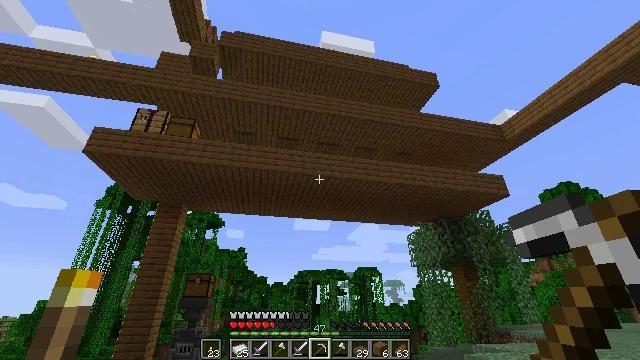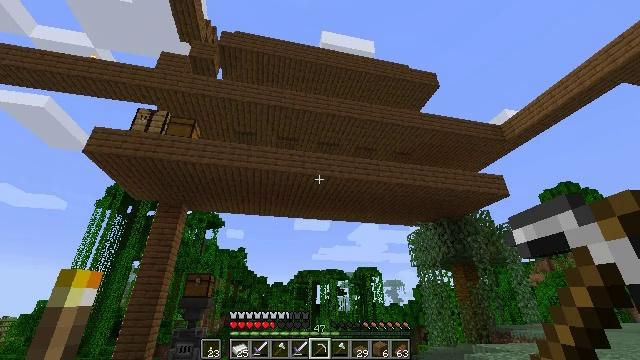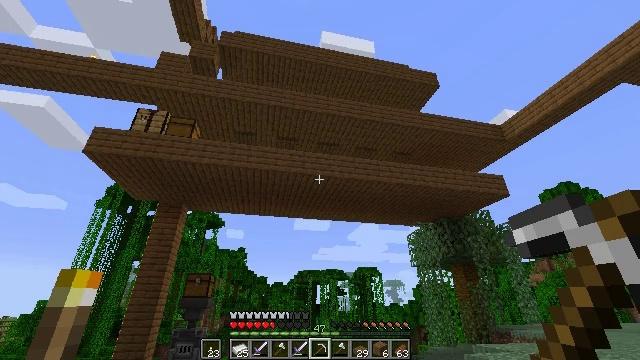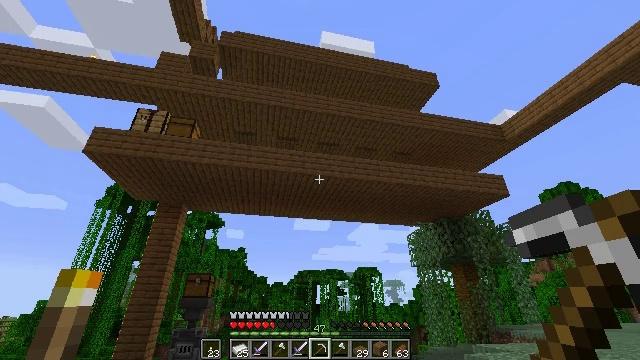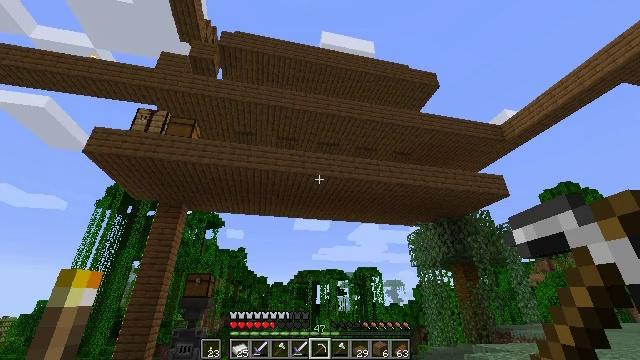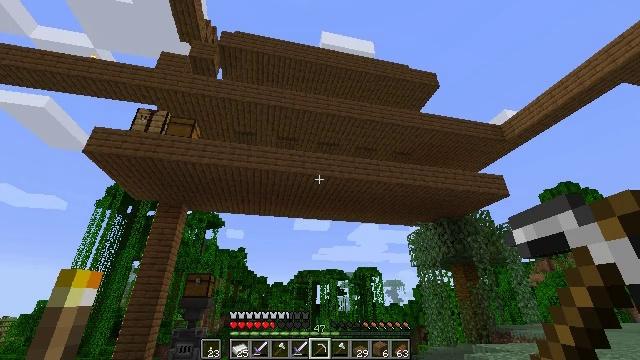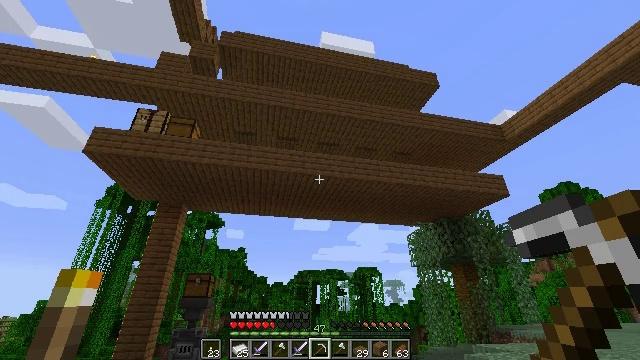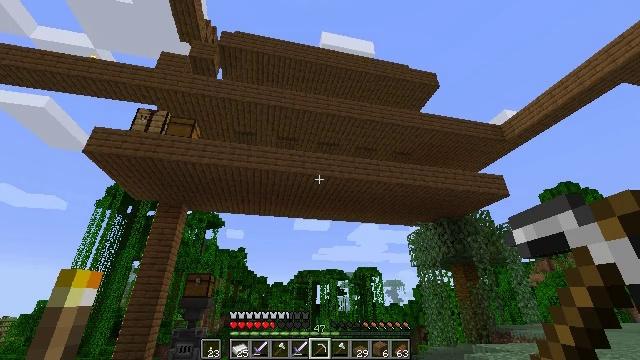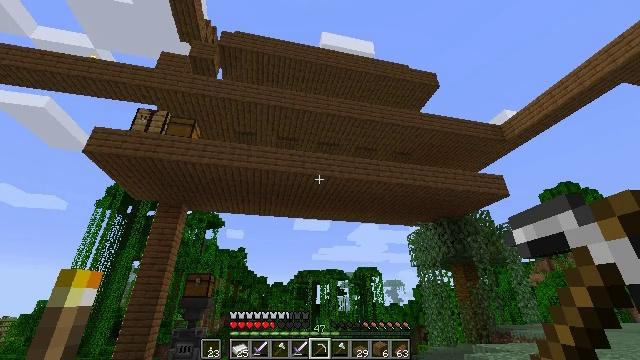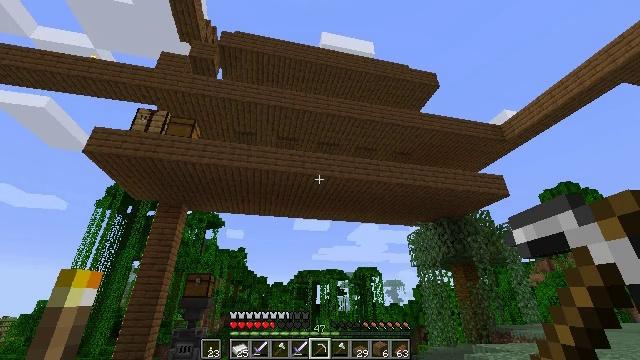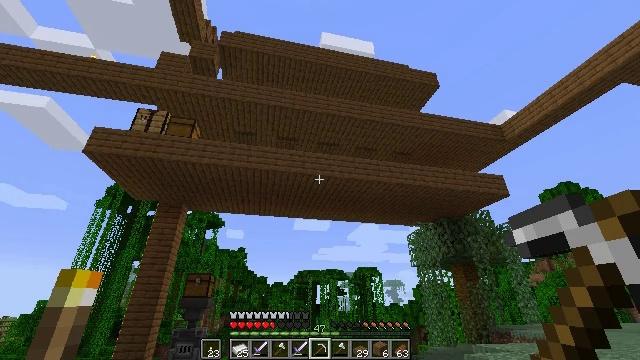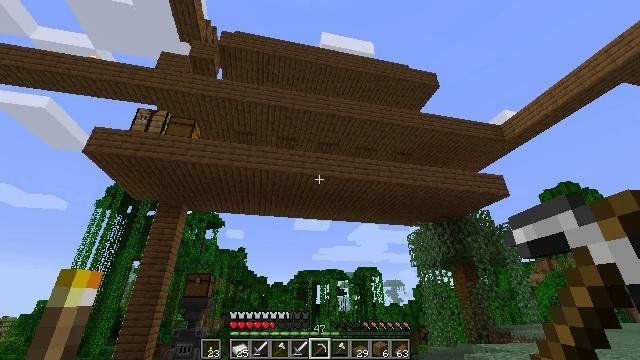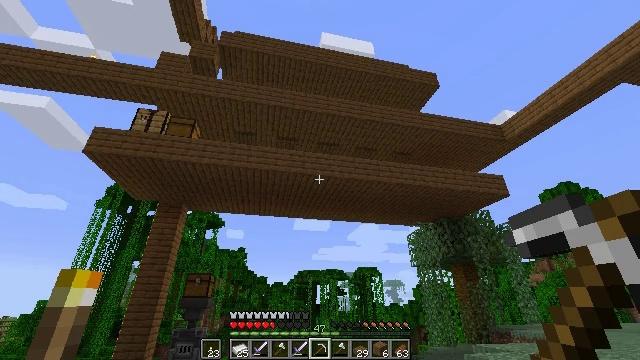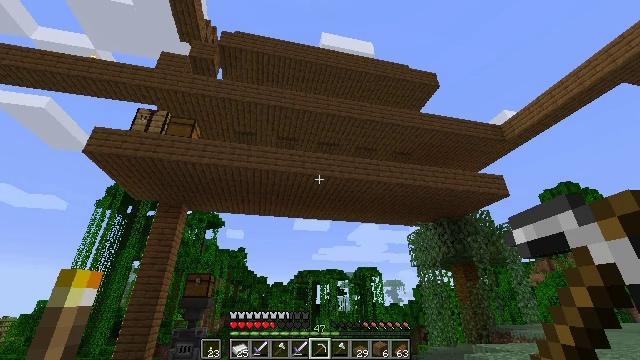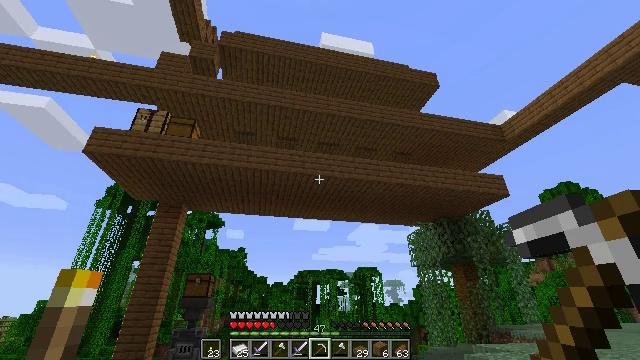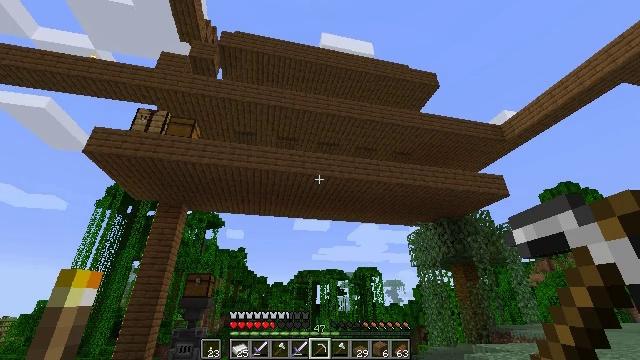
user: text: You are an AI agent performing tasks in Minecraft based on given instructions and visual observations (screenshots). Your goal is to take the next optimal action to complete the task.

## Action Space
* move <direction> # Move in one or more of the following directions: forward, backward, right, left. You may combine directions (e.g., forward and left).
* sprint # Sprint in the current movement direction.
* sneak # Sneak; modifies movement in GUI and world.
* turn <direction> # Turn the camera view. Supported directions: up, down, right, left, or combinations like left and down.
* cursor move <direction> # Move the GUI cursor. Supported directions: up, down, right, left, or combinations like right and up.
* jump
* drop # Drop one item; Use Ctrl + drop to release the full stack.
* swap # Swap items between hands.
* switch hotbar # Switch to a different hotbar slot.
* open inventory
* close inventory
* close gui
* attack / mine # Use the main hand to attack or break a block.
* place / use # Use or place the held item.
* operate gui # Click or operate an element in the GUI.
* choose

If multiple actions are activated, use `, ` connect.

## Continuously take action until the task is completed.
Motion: motion action
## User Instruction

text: Harvest spruce planks for building.
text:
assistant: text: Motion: no_op
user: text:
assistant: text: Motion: no_op
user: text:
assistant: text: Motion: no_op
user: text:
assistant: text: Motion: no_op
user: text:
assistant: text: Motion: no_op
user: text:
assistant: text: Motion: no_op
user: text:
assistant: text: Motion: no_op
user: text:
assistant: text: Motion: no_op
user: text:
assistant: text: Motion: no_op
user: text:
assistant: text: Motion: no_op
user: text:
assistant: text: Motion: no_op
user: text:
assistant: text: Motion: no_op
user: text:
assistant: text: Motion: no_op
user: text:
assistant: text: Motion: no_op
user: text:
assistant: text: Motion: no_op
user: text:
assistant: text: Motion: no_op
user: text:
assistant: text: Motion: no_op
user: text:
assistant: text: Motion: no_op
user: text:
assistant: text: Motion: no_op
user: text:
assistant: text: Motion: no_op
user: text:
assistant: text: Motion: no_op
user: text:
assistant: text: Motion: no_op
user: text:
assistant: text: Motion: no_op
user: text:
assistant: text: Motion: no_op
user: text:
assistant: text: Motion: no_op
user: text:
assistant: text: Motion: no_op
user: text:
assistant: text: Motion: no_op
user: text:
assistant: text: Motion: no_op
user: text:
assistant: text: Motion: no_op
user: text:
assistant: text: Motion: no_op